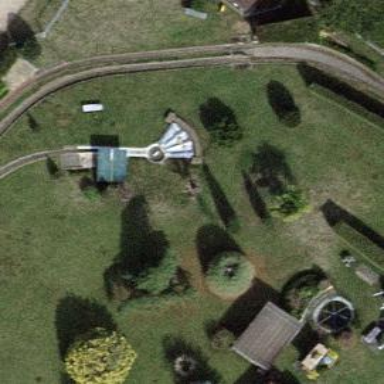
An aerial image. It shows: Miniature railway.